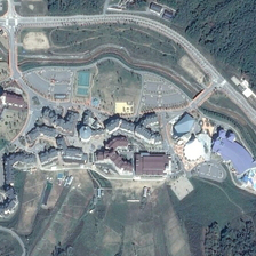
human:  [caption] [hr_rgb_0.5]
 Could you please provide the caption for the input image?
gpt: There is a resort along the river where houses have blu e roofs and red roofs.

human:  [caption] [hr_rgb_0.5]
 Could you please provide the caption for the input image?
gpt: The house has a resort along the river with a blue roof and a red roof.

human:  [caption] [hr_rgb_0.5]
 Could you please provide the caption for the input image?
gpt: There is a resort by the river. The houses there have blue roofs and red roofs.

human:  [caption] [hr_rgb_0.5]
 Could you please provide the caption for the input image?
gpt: lush woods surround this smart resort with blue houses and red houses .

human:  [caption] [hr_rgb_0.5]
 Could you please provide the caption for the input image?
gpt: The resort has blue roofs and red roofs.